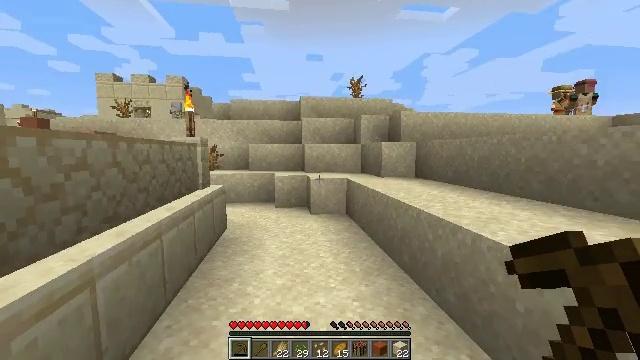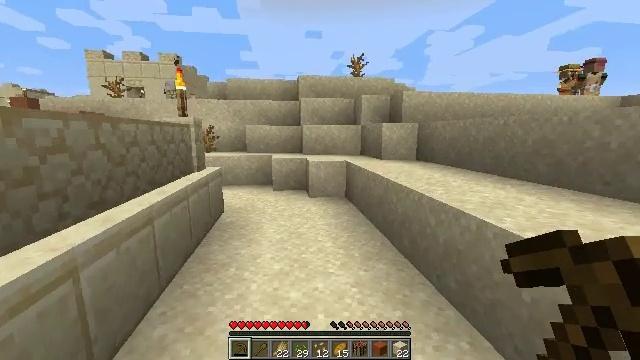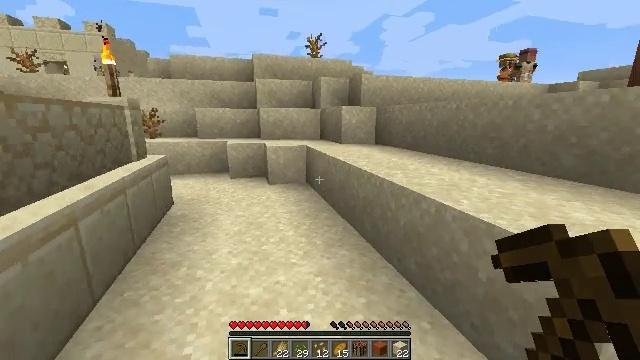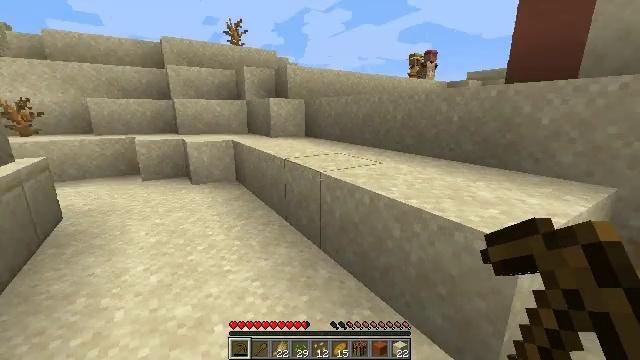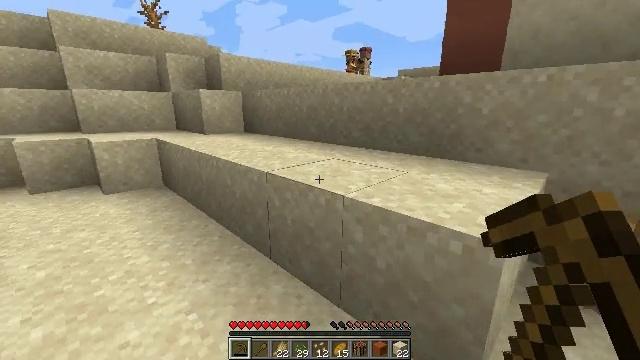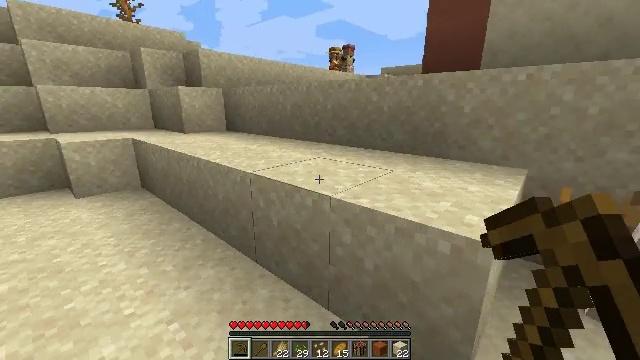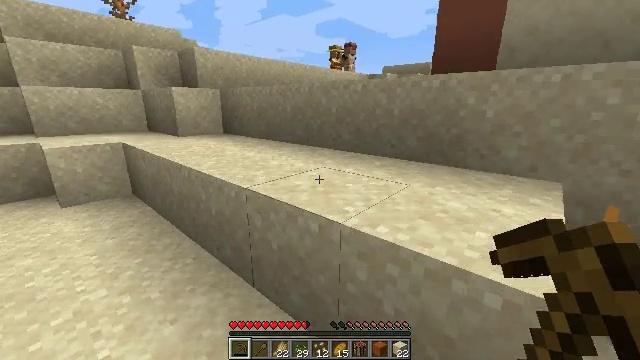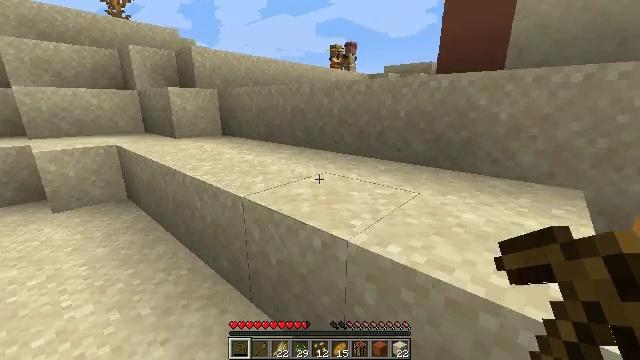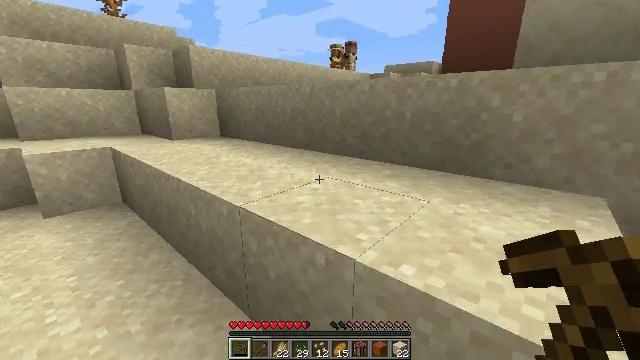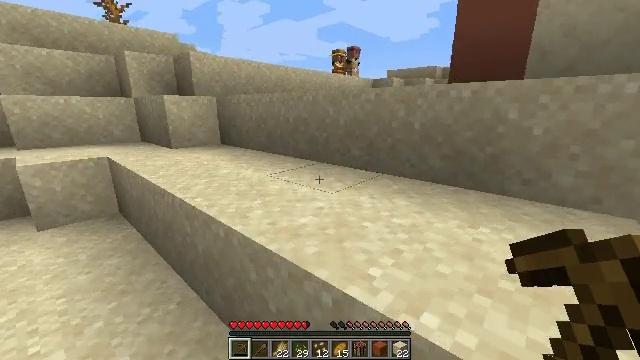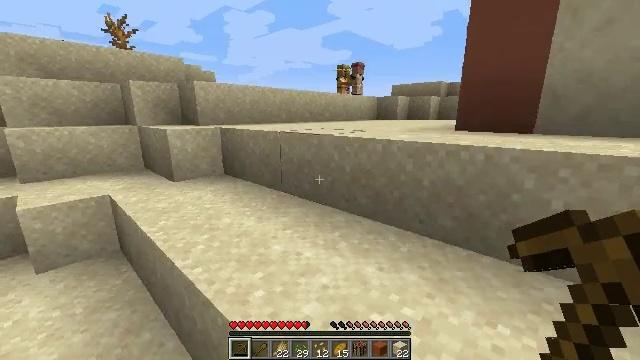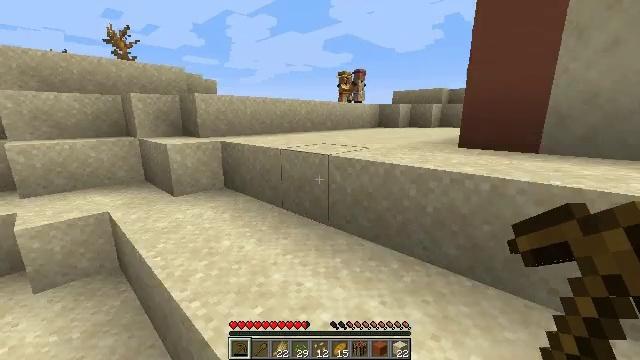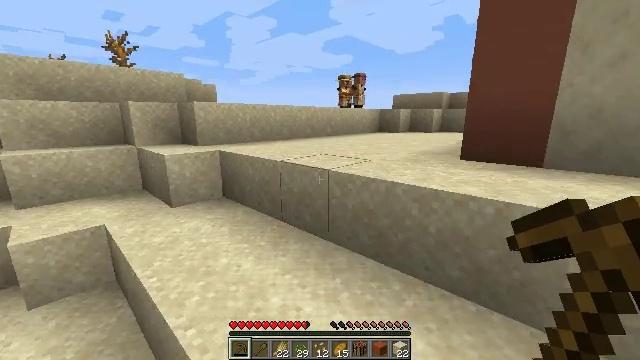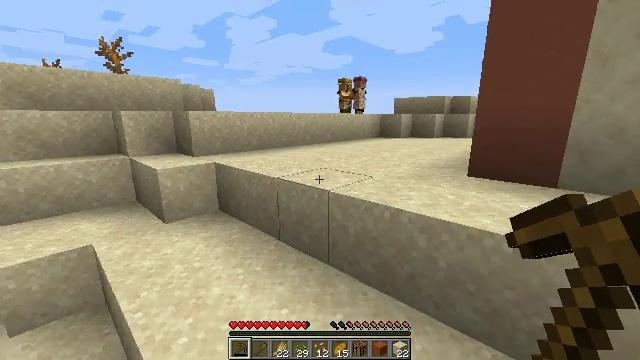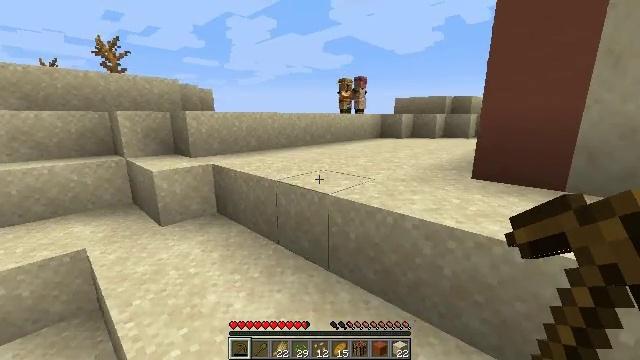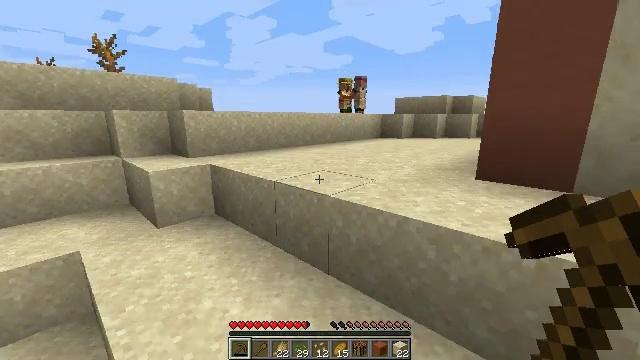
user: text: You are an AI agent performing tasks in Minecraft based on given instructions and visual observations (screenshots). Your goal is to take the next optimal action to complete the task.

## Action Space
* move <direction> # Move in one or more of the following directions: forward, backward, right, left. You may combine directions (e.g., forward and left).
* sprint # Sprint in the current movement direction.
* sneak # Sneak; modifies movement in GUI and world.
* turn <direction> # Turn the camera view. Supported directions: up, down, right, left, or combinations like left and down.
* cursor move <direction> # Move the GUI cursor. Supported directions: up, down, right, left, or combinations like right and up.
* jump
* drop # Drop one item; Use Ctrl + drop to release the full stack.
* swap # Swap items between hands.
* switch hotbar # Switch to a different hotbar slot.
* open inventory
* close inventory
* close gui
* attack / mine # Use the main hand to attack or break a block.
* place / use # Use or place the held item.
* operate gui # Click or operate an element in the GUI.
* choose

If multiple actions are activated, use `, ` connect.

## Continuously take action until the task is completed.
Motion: motion action
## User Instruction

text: Attack the cyan bed to break it.
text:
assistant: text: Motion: move forward, turn down
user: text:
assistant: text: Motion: move forward, turn right and down
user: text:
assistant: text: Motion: move forward, turn right and down
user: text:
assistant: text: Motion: move forward, turn right
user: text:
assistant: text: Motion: move forward, turn right
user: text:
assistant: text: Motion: move forward
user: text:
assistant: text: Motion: move forward
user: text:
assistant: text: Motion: move forward
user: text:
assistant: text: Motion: move forward, jump
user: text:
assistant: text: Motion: move forward, turn up, jump
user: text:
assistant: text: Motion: move forward, jump
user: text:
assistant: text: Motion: move forward, jump
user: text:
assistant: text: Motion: move forward, jump
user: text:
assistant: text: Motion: move forward, jump
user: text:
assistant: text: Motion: move forward
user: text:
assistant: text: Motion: move forward
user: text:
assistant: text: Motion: move forward
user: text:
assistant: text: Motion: move forward
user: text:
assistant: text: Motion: move forward, turn right and down
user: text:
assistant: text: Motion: move forward, turn right and down
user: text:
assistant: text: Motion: move forward, turn right and down
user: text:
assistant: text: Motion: move forward, turn right
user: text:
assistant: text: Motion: move forward, turn right, jump
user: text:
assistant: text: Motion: move forward, turn right, jump
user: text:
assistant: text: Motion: move forward, jump
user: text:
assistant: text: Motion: move forward, jump
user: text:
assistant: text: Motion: move forward, jump
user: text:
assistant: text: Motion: move forward, jump
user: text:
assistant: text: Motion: move forward
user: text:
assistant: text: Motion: move forward